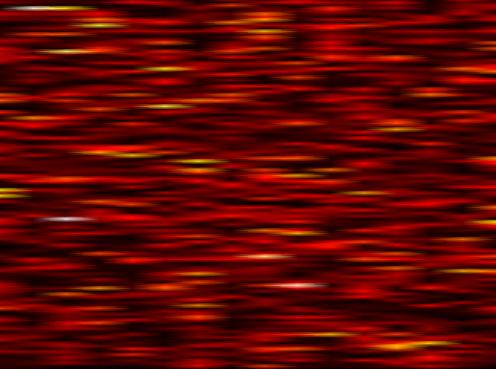
Label: WOLA